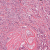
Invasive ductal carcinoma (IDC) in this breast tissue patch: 1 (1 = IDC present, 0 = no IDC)